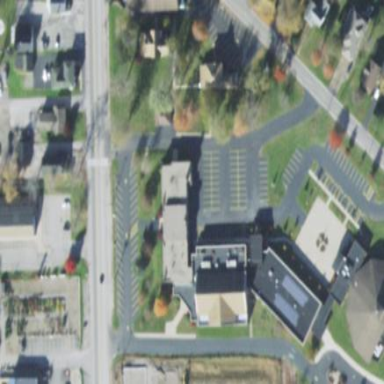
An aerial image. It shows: School building.